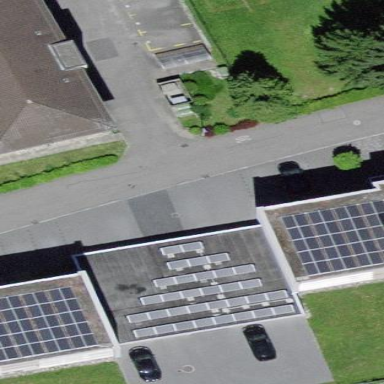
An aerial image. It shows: Building with flat roof.